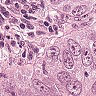
Metastatic tissue present: yes